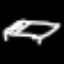
Label: bed